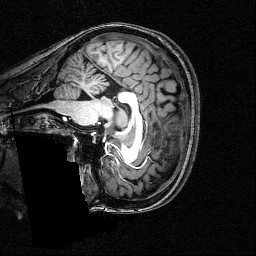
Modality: T1w
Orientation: sagittal
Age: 28
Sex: female
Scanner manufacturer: siemens
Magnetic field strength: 3 T
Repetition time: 2.5 s
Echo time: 0.00393 s